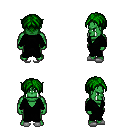
a pixel art fantasy rpg character, male body template, orc, green skin, black robe, magenta pants, green parted hairstyle, white slippers, four views (front, back, left, right), 2x2 character sprite sheet, small pixel art, hard edges, no anti-aliasing